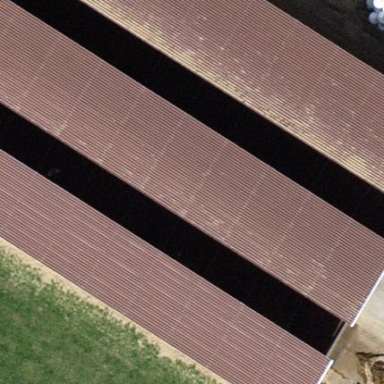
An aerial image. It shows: View of roof of building.